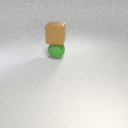
large green rubber sphere below large brown rubber cube